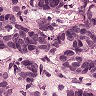
Metastatic tissue present: yes